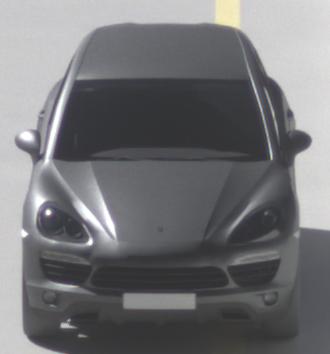
Make: Porsche
Model: Cayenne
Detailed model: Cayenne (958)
Model produced from: 2010/05
Model produced until: 2014/07
Doors: 5
Color: gray
Road condition: wet road
Daytime: midday
Contrast: high contrast